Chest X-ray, PA view. Patient: 43 years old, sex M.
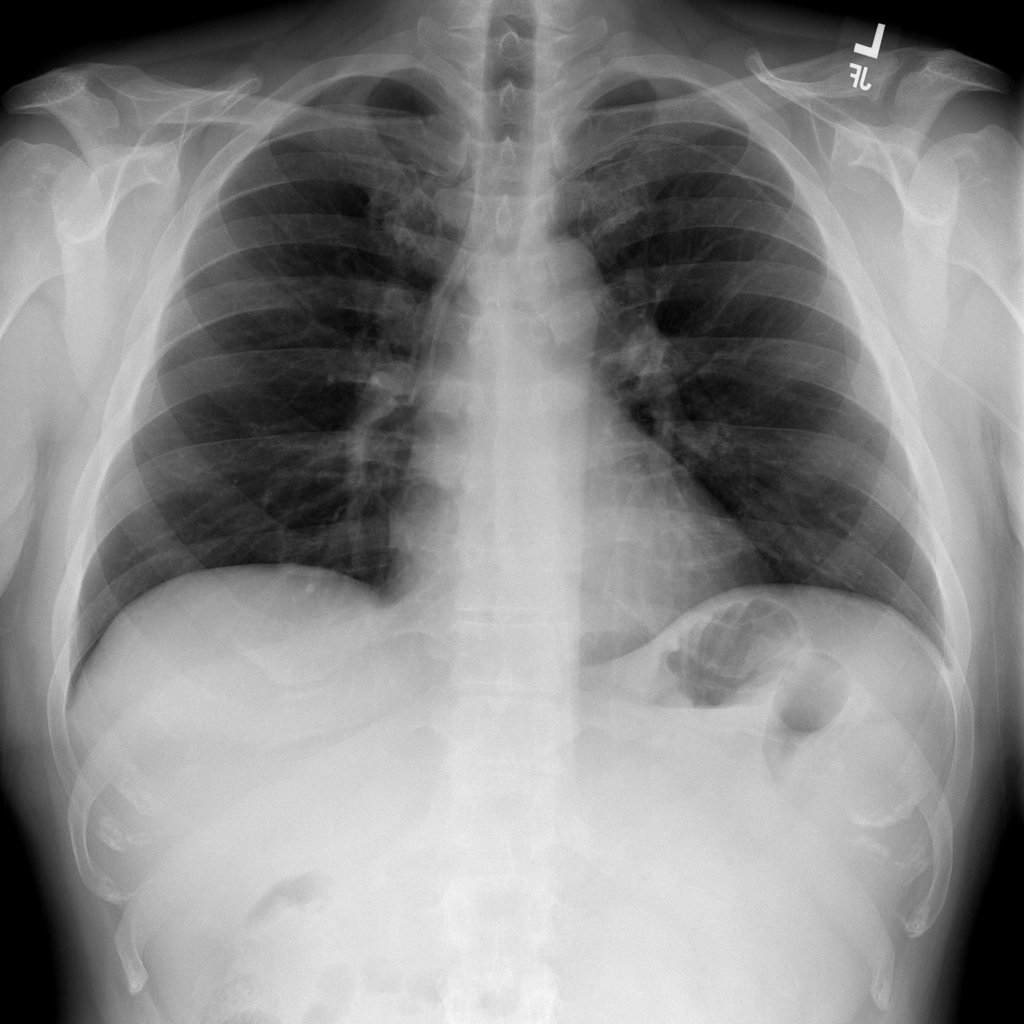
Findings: No Finding